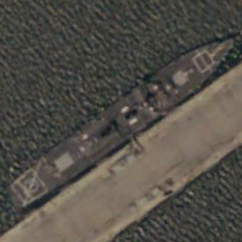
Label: destroyer